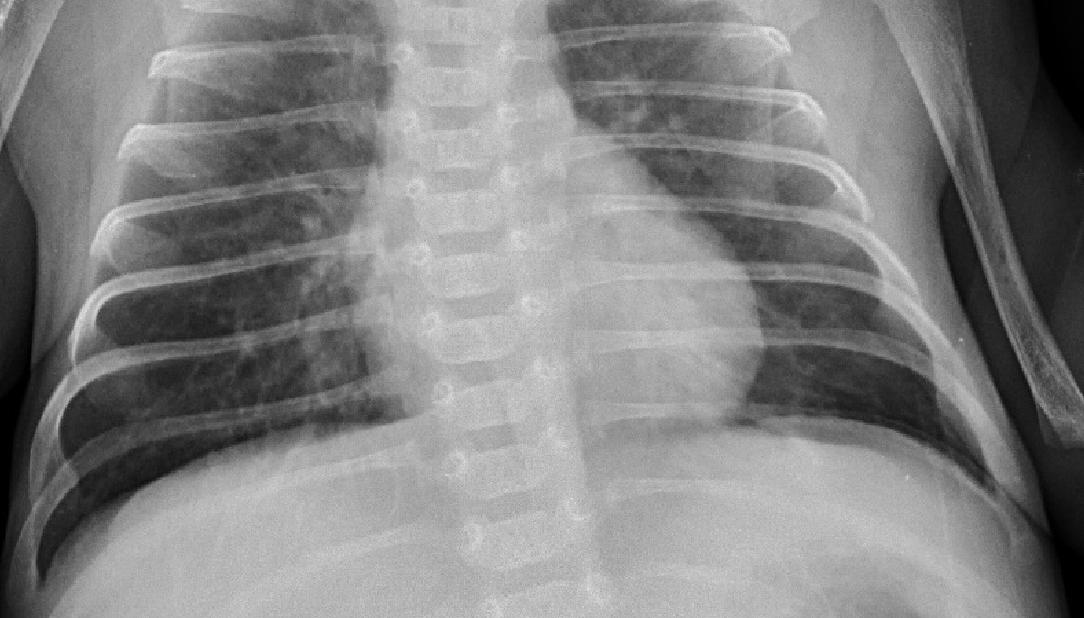
Diagnosis: PNEUMONIA